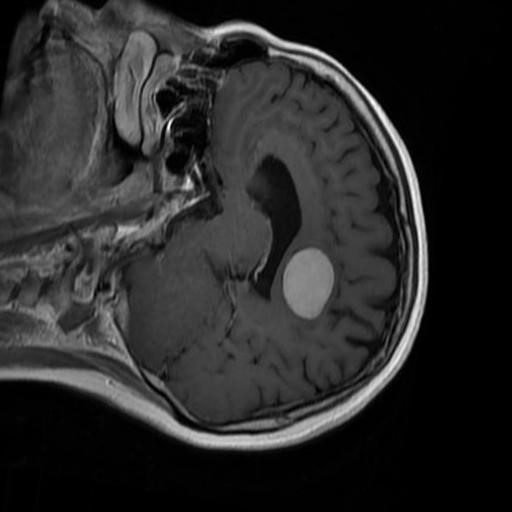
Label: brain_menin